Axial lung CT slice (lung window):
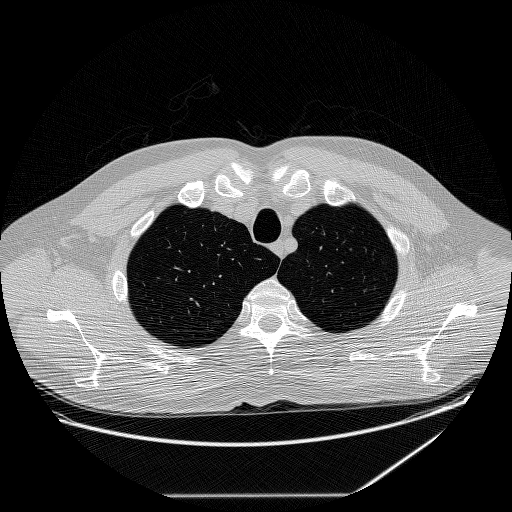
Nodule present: no